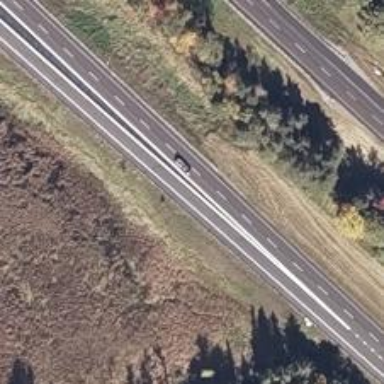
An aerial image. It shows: Asphalt motorway link.